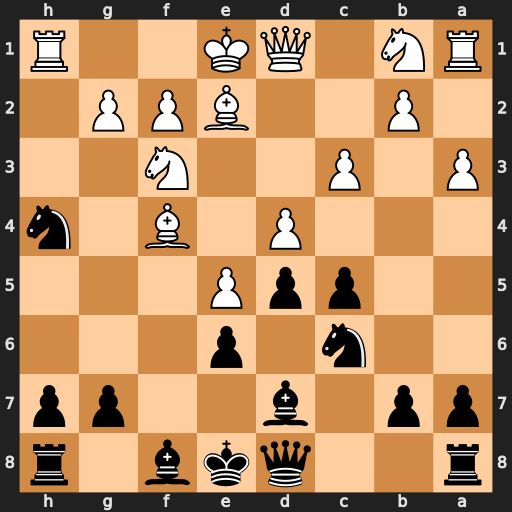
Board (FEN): r2qkb1r/pp1b2pp/2n1p3/2ppP3/3P1B1n/P1P2N2/1P2BPP1/RN1QK2R
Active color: b
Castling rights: KQkq
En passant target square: -
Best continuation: Nxg2+ Kf1 Nxf4